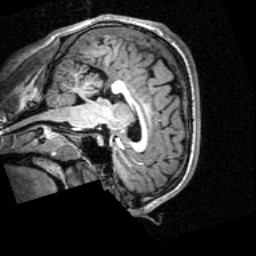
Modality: T1w
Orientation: sagittal
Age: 20
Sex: male